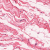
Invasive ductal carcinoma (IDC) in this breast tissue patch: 0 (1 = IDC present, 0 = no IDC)